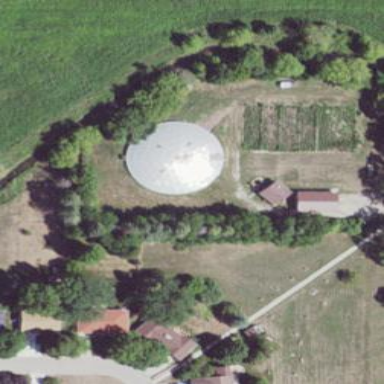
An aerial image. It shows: Man-made water works facility.